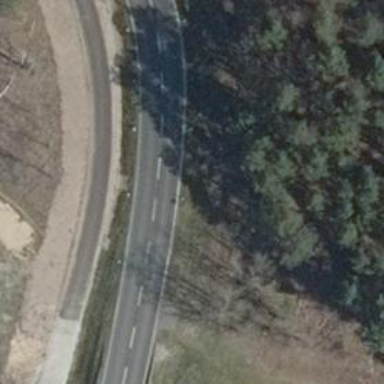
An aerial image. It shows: Secondary road with asphalt surface.